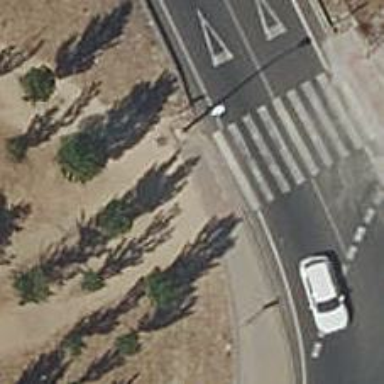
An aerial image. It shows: Raised kerb.